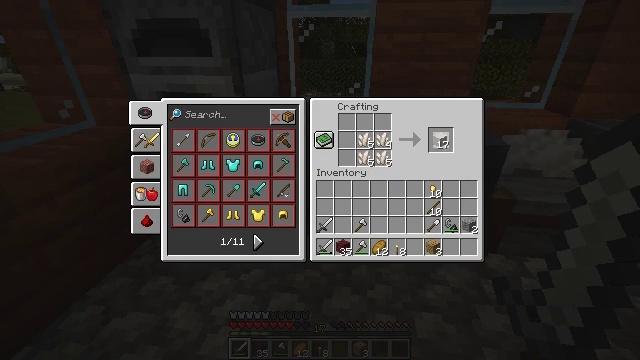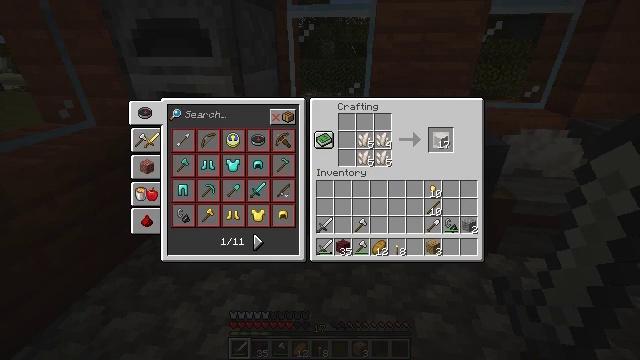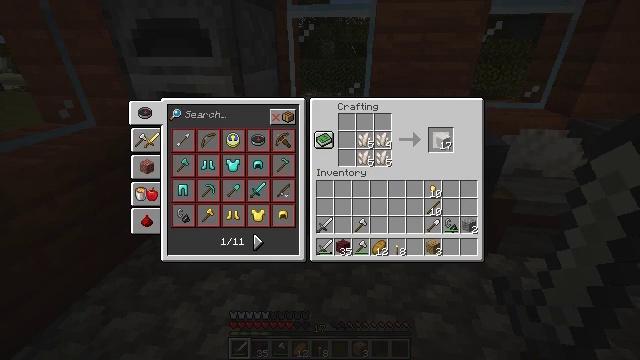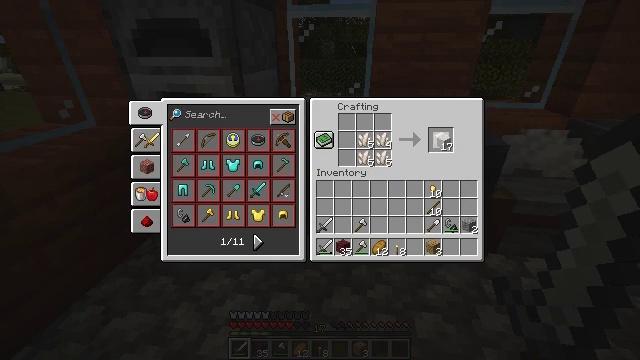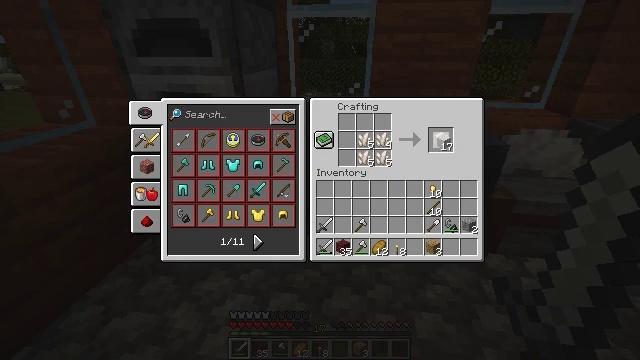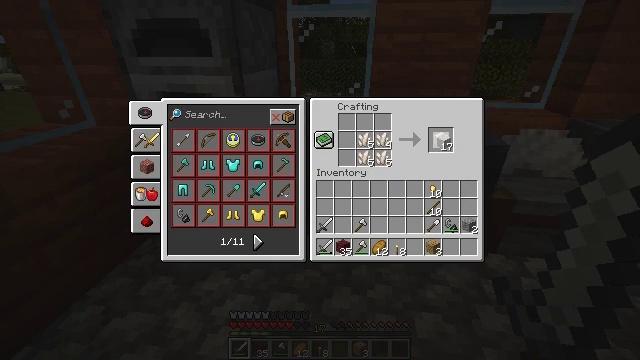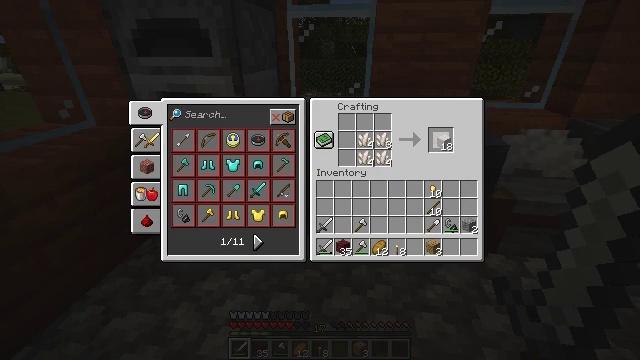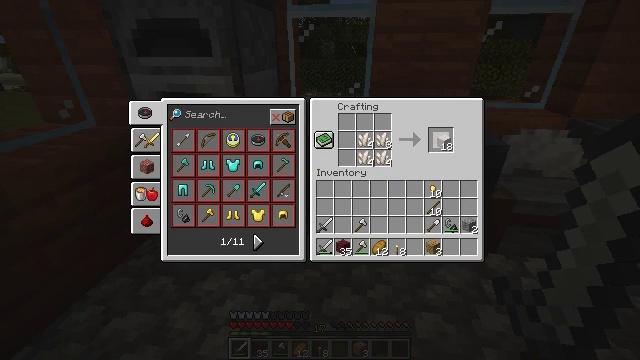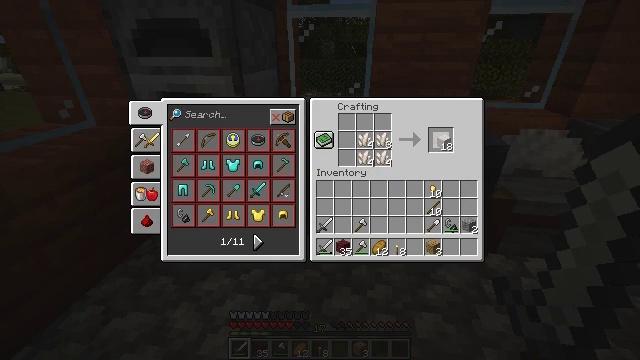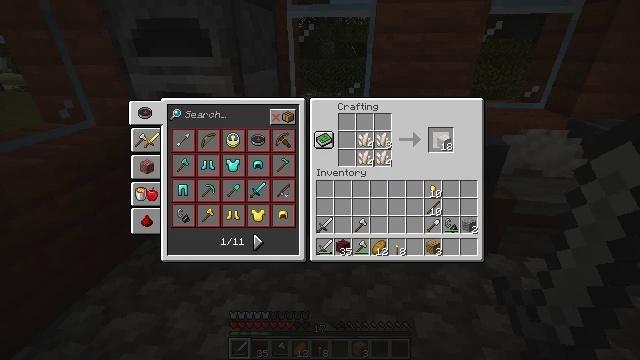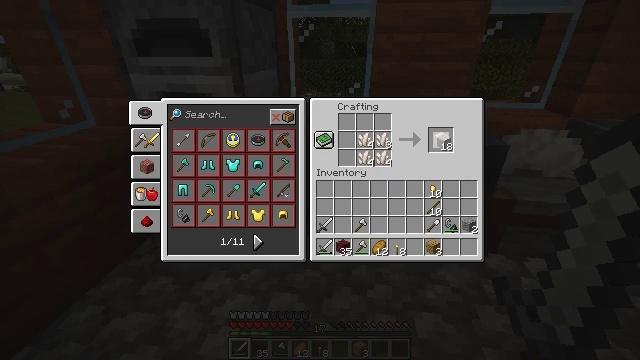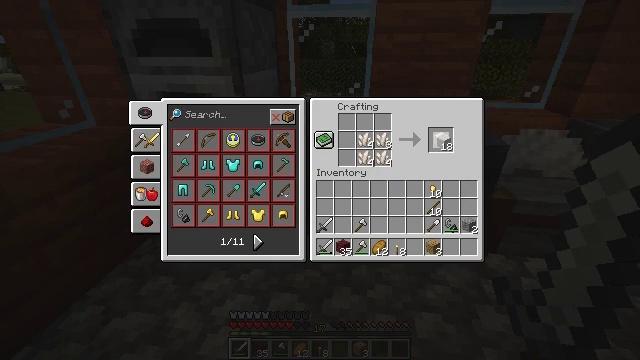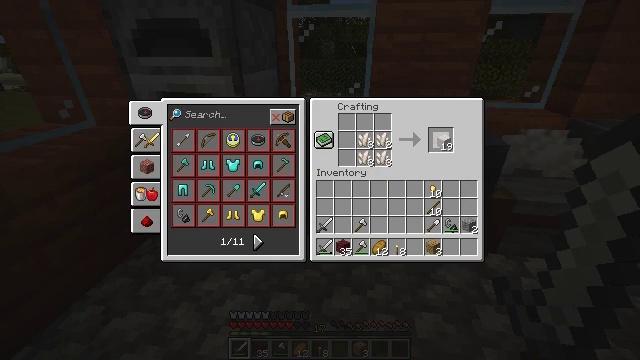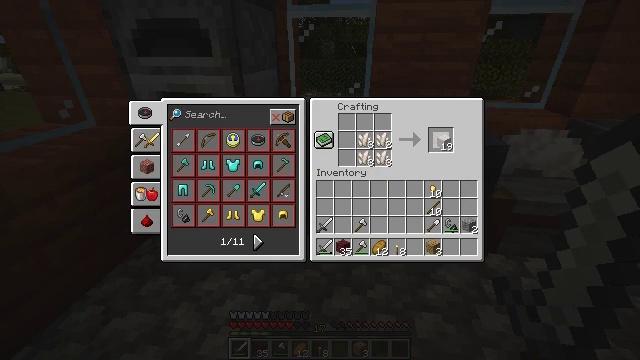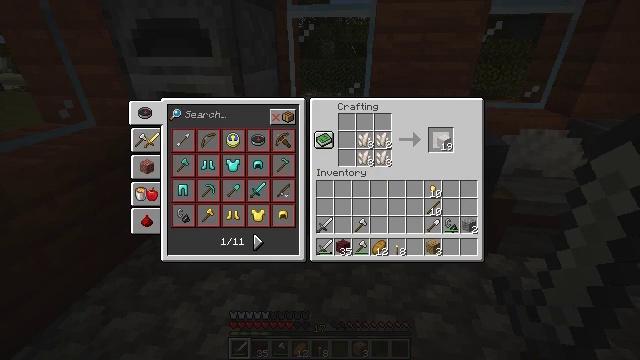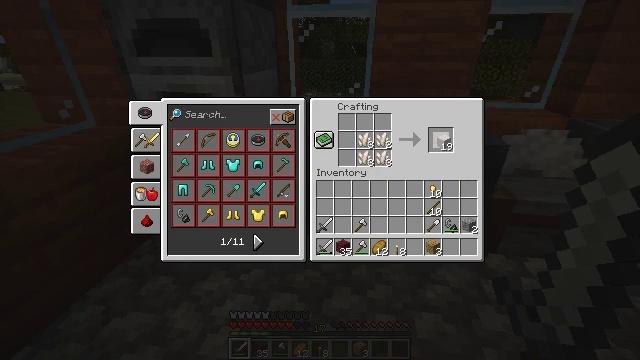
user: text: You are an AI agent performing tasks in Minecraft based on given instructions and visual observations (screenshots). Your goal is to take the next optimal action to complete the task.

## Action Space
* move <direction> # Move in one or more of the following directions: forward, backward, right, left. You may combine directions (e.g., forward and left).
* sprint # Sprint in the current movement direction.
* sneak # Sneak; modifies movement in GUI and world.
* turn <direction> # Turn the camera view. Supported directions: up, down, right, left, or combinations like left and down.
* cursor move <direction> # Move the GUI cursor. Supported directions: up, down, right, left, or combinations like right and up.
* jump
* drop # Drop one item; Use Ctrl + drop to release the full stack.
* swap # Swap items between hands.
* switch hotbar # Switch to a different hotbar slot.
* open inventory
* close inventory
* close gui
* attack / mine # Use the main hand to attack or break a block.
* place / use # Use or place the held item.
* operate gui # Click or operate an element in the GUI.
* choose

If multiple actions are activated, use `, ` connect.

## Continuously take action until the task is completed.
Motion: motion action
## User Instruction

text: Open the crafting table and craft a quartz block with nether quartz.
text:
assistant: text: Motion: no_op
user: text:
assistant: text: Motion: no_op
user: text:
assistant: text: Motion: operate gui
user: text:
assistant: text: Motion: operate gui
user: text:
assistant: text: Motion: operate gui
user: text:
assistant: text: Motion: no_op
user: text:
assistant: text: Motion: no_op
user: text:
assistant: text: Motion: operate gui
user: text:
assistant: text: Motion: operate gui
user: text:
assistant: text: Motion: operate gui
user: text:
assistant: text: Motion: operate gui
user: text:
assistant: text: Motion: no_op
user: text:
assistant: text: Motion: no_op
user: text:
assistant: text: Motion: operate gui
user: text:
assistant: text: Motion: operate gui
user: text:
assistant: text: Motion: operate gui
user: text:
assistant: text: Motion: no_op
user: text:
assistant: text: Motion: operate gui
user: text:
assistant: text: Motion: operate gui
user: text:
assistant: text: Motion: operate gui
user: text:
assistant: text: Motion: operate gui
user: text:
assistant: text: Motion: no_op
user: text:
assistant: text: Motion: operate gui
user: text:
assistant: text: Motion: operate gui
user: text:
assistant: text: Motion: operate gui
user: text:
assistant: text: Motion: no_op
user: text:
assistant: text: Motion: no_op